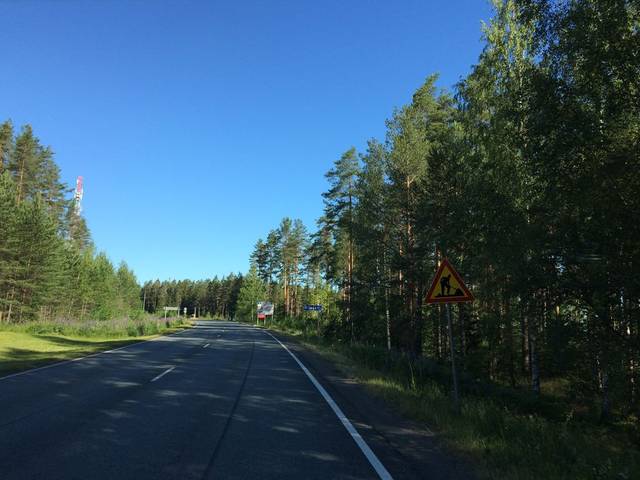
Region: Finland
Coordinates: 60.958, 24.479